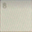
Piece: xx